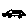
Label: car